Question: Let's say that I have a DataFrame containing a list or set of tags and I want to filter the DataFrame based on whether a certain tag is part of this row, what is the most idiomatic way to achieve this with pandas?
'''
import pandas as pd
df = pd.DataFrame({
'amount': [15, 20, 40],
'tags': [["Food", "Eating Out"], ["Food", "Groceries"], ["Clothes"]],
'description': ["Garfunkel's", "Tesco", "Hollister"]
})
'''
I have this piece of code that works, but is rather clunky to write:
'''
criterion = lambda row: 'Food' in row['tags']
df[df.apply(criterion, axis=1)]
'''
The result should be:

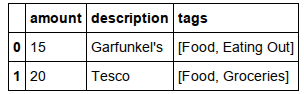
Answer: You can apply a 'lambda' to only the relevant column, instead of the whole row:
'''
df[df['tags'].map(lambda tags: 'Food' in tags)]
'''